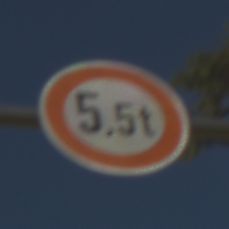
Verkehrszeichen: TatsaechlicheMasse
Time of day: MorningAfternoon
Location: Outdoor (Nature)
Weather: PartlyCloudy
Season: NotSpecified
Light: Natural